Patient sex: M
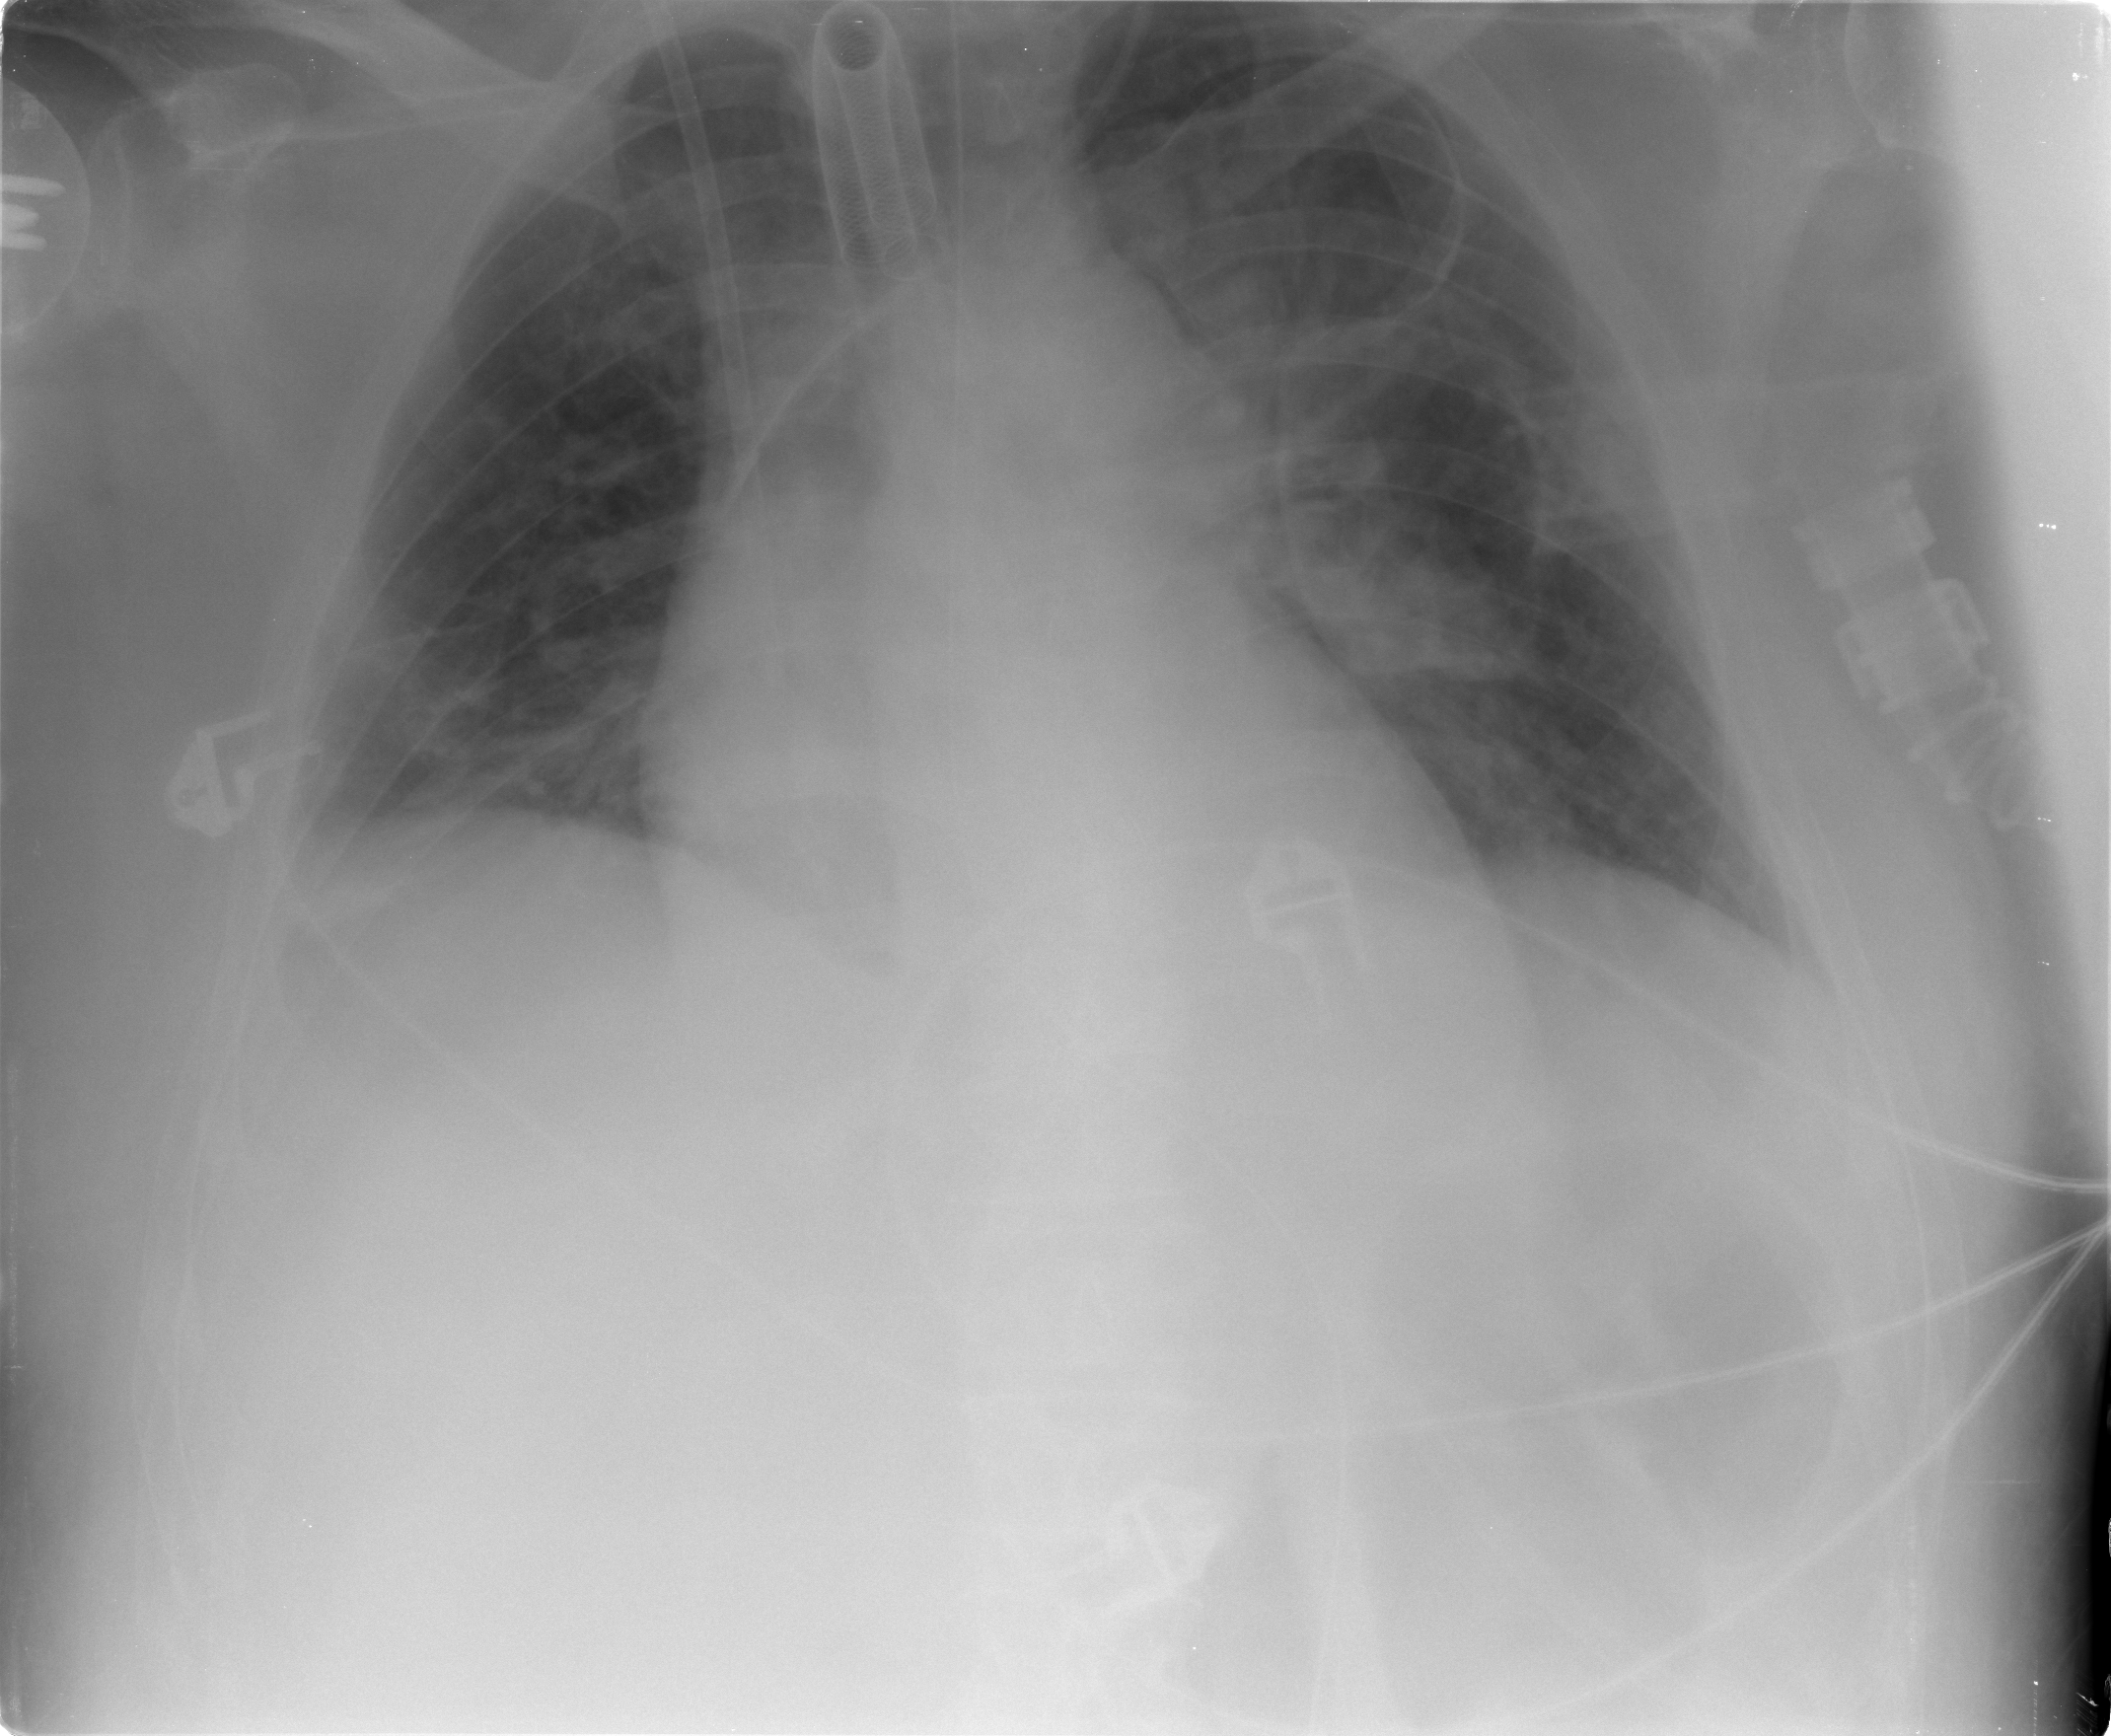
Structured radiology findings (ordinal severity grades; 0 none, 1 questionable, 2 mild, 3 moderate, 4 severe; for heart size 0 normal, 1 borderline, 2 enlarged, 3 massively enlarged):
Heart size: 2
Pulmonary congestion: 3
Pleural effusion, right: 1
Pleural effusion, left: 1
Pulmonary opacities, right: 2
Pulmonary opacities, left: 2
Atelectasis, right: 2
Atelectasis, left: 2